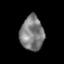
Tissue: skin
Cell type: Epithelial cells
Senescence score: 0.8626
Nuclear area (px): 798
Mean DAPI intensity: 124.96